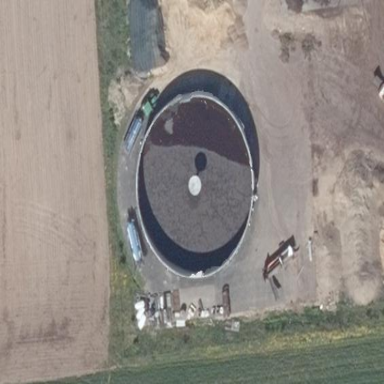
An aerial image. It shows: Storage tank with man-made structure.